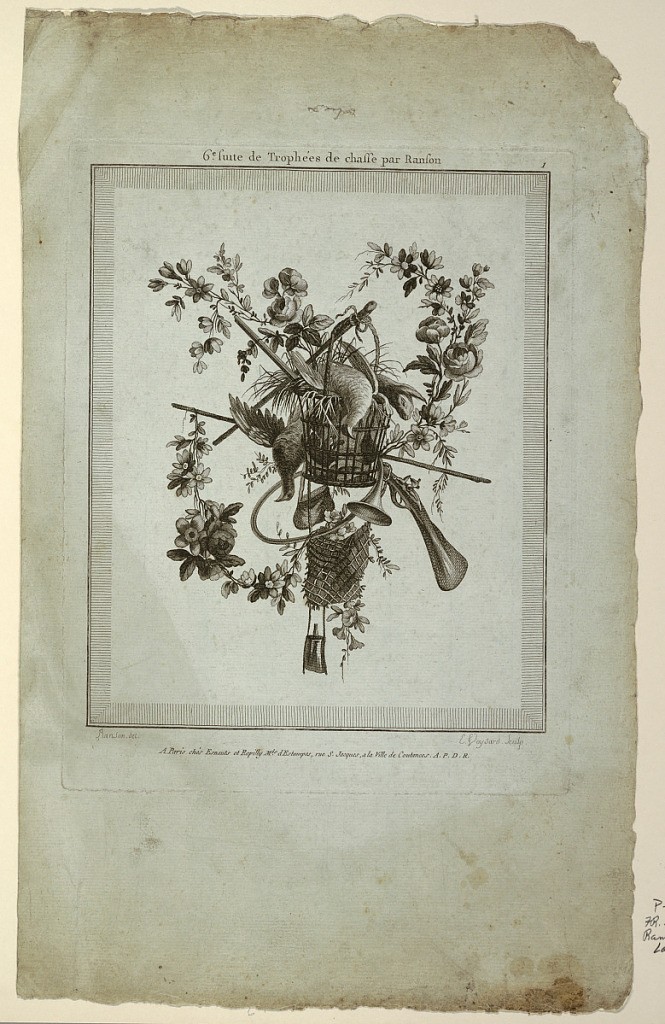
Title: Trophy with Implements of the Hunt, Plate 1 from "Suite de Trophées de chasse," Suite VI
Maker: Etienne Claude Voysard, French, 1746 - 1812
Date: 1778
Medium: Engraving on paper
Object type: Print
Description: Gun, hunting horn and dead fowl in a basket, with flower garlands form a trophy. Below, engraver's and designer's names. From: "Suite de Trophées de chasse," suite VI, planche 1.